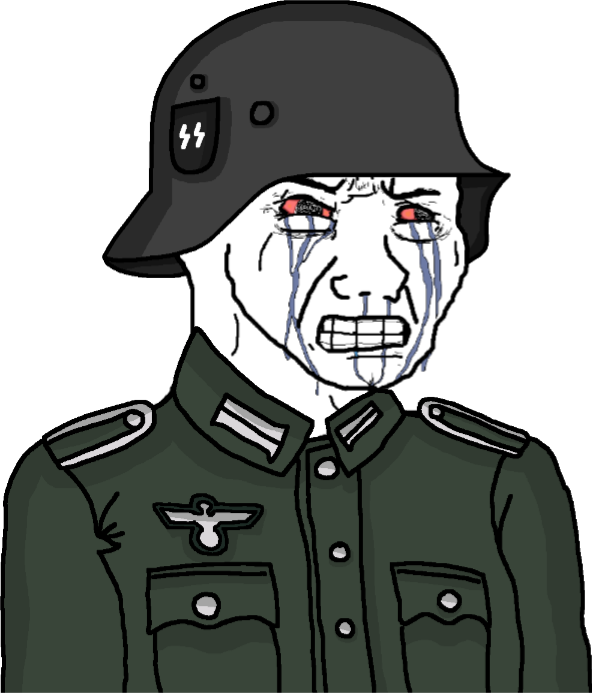
Label: 5_Crying_Wojak